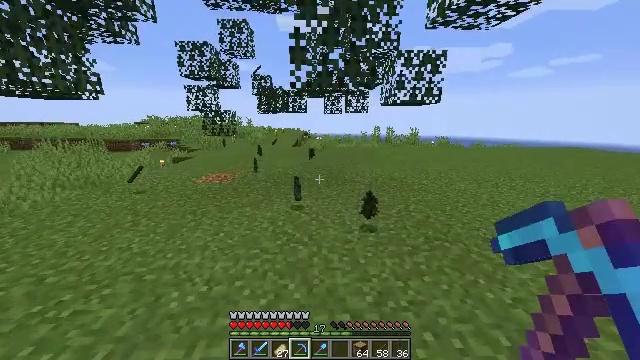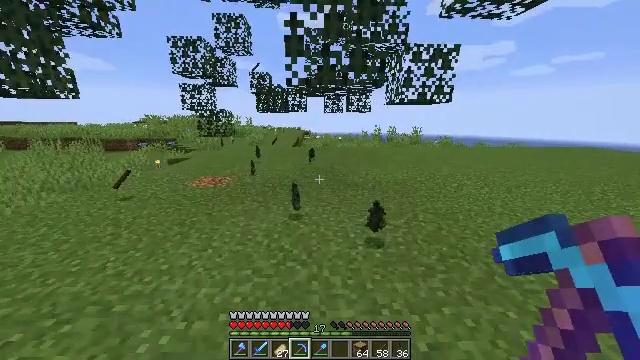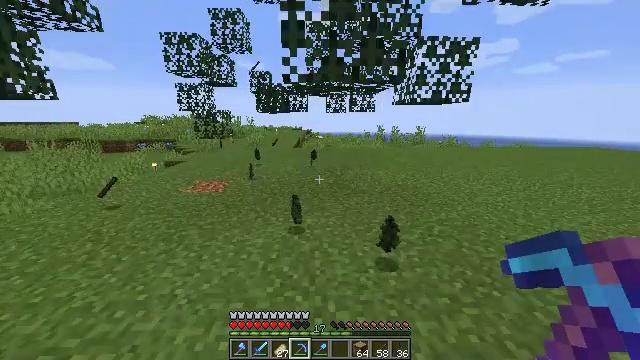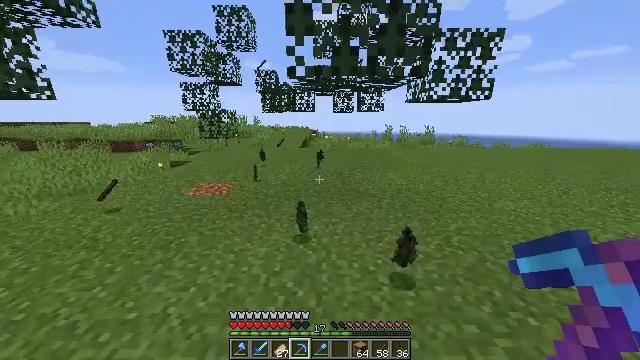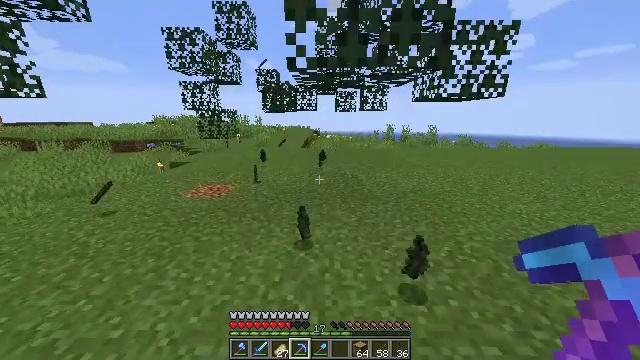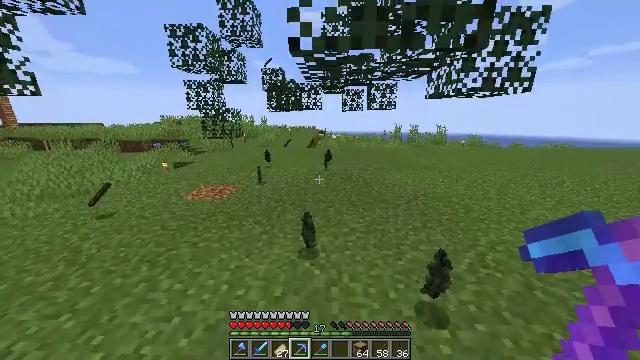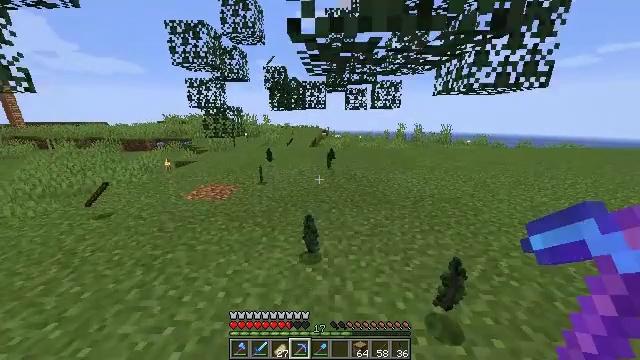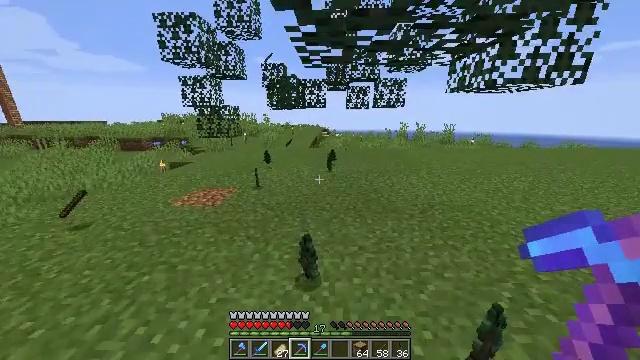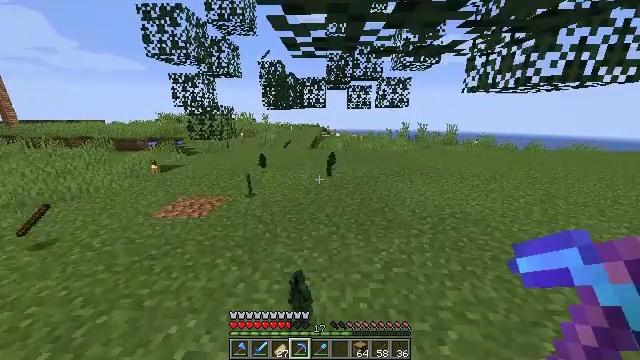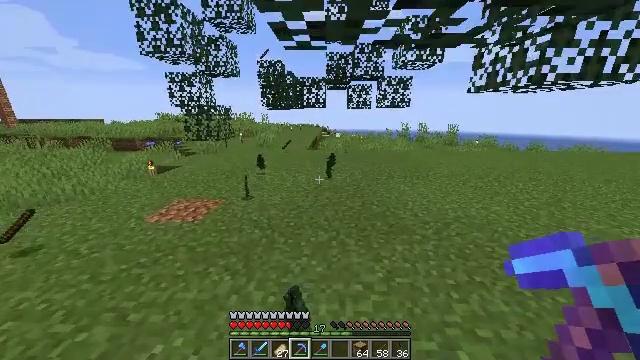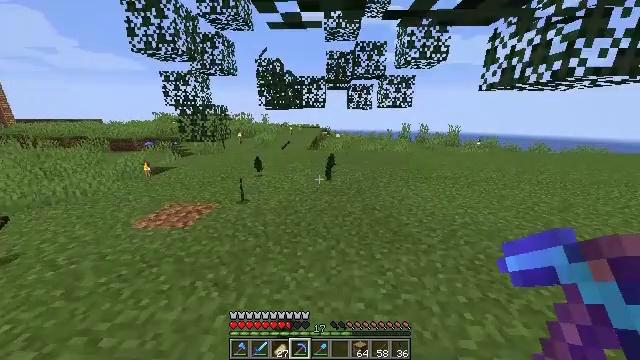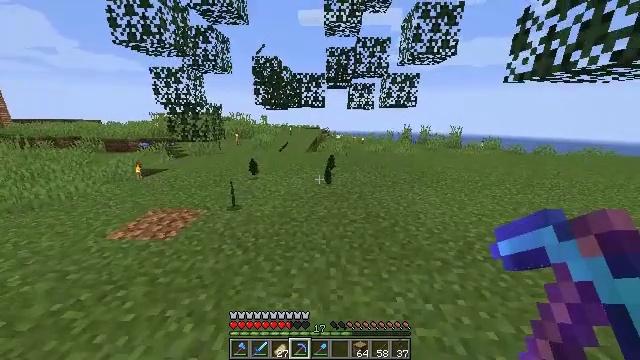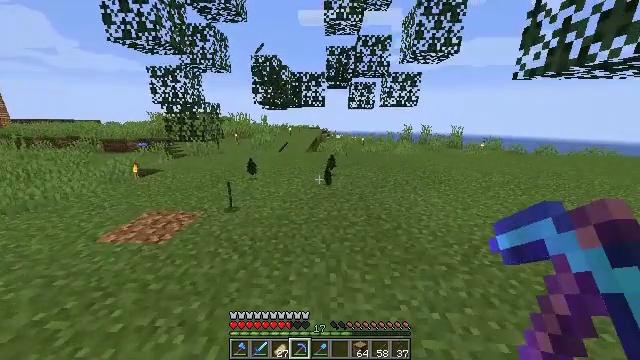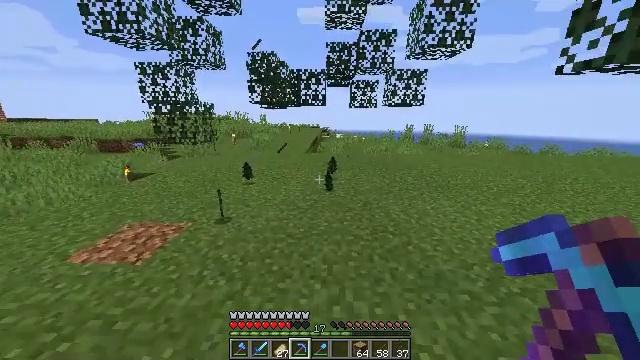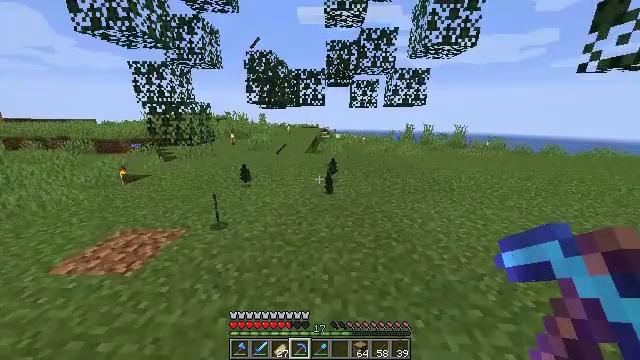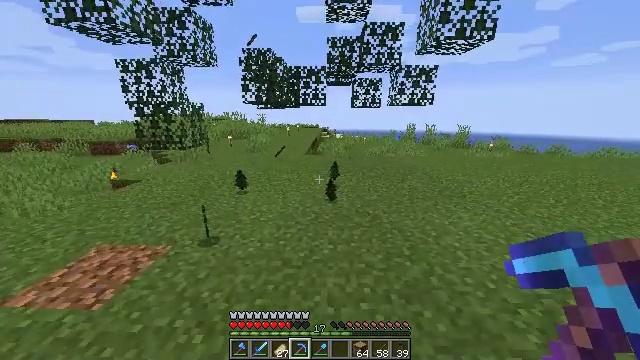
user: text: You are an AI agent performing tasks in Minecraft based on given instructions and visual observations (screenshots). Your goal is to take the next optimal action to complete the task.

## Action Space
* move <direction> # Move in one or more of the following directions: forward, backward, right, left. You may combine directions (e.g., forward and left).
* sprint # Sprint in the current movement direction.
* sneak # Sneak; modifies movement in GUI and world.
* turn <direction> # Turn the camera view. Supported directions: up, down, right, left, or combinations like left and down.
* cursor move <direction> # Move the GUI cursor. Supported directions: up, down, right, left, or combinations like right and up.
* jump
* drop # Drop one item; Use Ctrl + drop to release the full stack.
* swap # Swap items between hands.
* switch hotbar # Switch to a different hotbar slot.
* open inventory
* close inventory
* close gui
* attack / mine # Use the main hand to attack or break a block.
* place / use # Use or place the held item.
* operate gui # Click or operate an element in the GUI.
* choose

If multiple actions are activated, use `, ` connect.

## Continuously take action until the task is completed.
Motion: motion action
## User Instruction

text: Break oak leaves from the trees.
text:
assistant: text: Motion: move forward
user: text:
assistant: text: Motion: move forward
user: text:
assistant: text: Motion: move forward, turn left
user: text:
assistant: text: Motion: move forward, sprint
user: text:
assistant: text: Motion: move forward, sprint, turn left
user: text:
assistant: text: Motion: move forward
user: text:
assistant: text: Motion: move forward
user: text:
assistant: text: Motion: move forward
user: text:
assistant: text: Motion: move forward
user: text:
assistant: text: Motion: move forward, sprint
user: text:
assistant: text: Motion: move forward, sprint
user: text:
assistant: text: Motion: move forward, sprint
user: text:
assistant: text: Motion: move forward, sprint
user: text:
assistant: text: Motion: move forward
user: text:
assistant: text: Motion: move forward
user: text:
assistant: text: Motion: move forward, sprint
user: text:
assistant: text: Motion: move forward, sprint
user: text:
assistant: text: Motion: move forward, sprint
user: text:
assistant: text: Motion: move forward, sprint
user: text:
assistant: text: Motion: move forward, turn right
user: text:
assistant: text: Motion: move forward, turn right
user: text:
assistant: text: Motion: move forward
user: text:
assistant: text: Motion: move forward
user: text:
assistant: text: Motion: move forward
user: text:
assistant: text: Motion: move forward
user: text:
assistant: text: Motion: move forward
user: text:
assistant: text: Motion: move forward, sprint
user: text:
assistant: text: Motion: move forward, sprint
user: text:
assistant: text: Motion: move forward, sprint
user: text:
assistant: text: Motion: move forward, sprint, turn left